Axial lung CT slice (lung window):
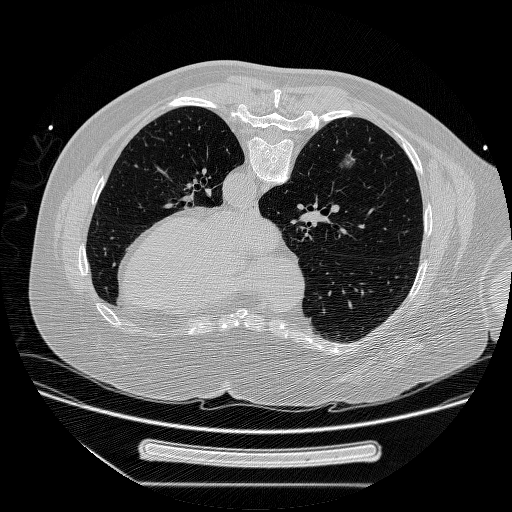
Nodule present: yes
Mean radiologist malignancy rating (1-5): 4.5